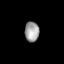
Tissue: lung
Cell type: Epithelial cells
Senescence score: 0.2343
Nuclear area (px): 283
Mean DAPI intensity: 159.587